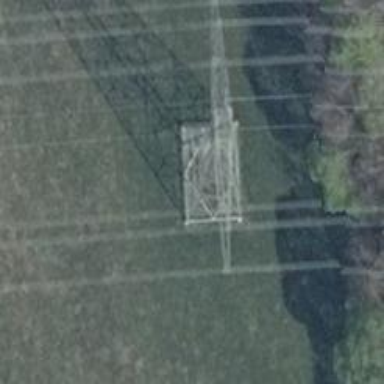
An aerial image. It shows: Towering power structure.